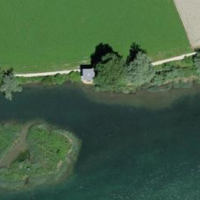
EUNIS habitat code: 15
Species observed at this site:
Prunus spinosa